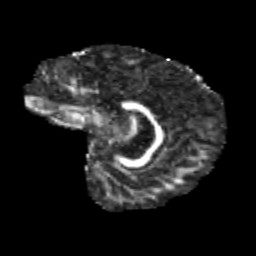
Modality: FA
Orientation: sagittal
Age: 10
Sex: male
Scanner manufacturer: siemens
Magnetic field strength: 3 T
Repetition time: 3.8 s
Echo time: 0.07 s